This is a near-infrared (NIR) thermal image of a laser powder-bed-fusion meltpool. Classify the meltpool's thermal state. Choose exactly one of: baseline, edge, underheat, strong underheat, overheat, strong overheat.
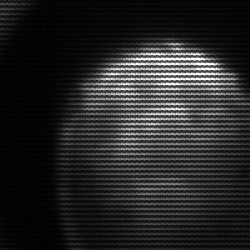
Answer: edge